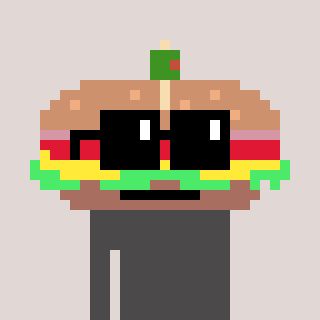
a pixel art character with square black sunglasses, a sandwich-shaped head and a grayscale-colored body on a warm background